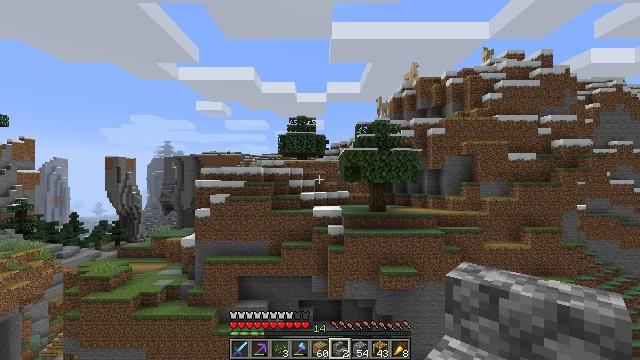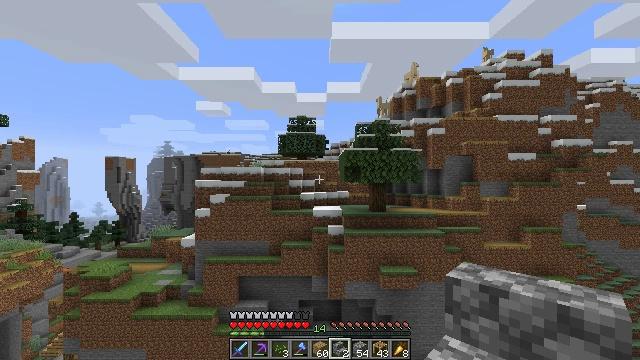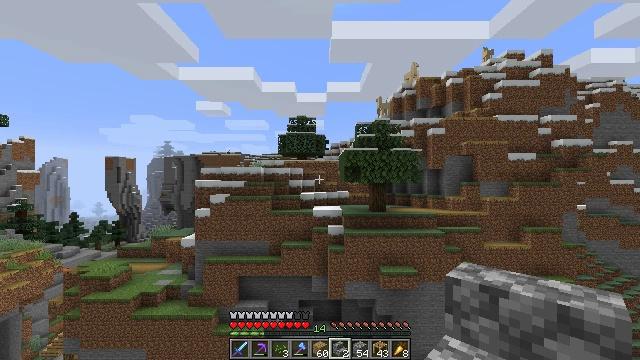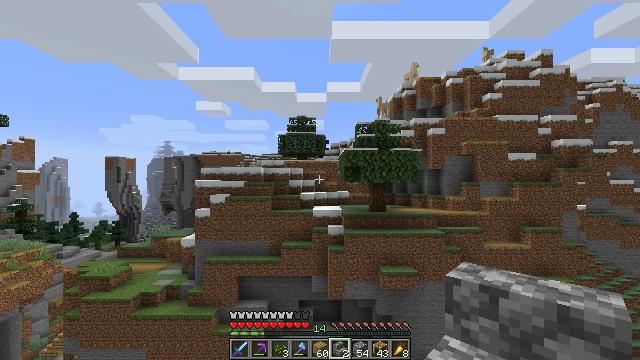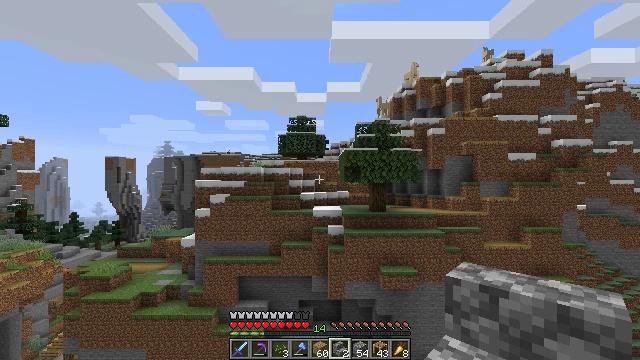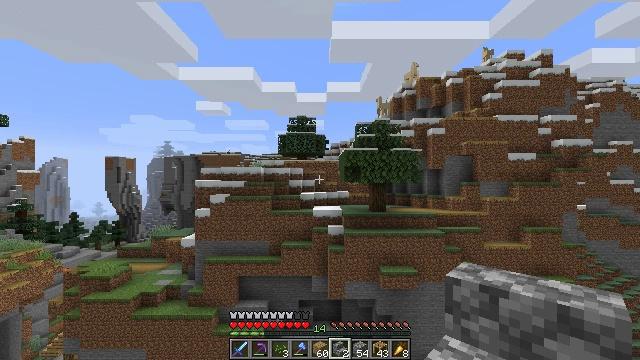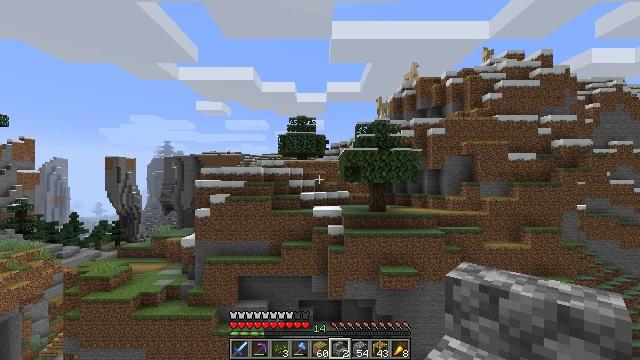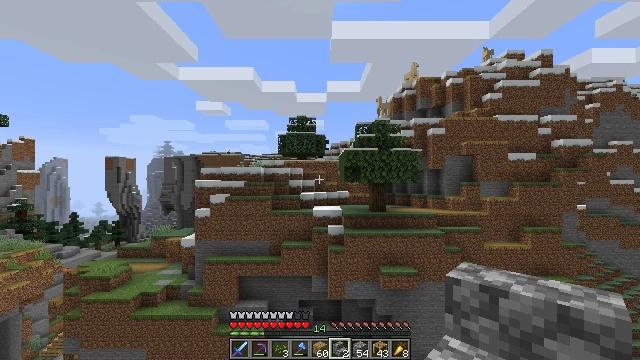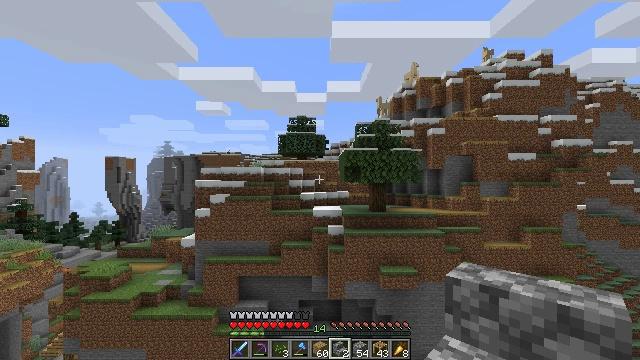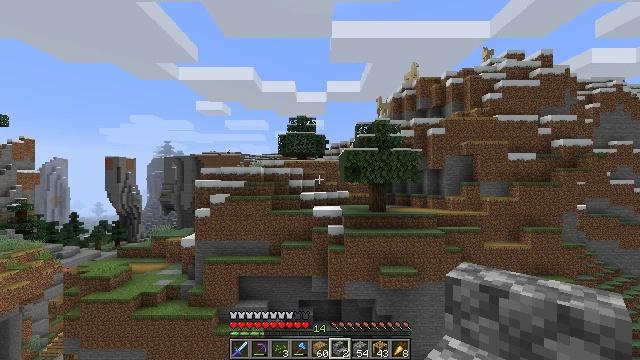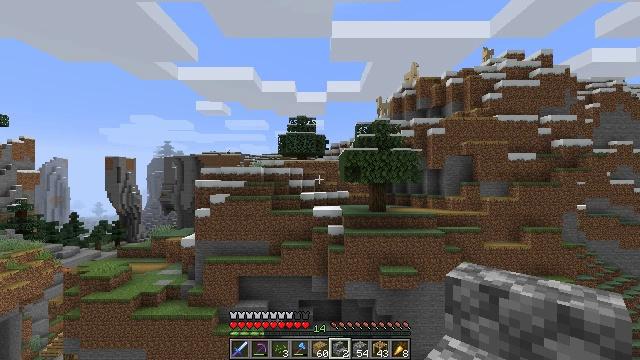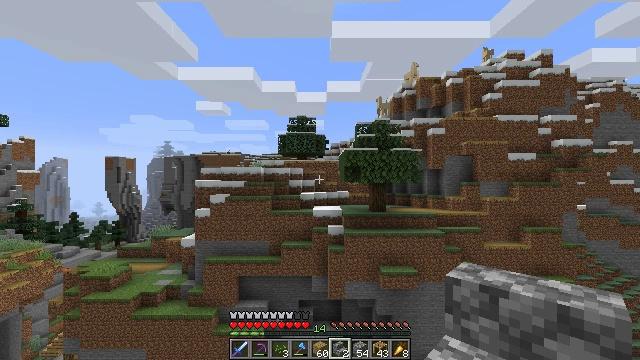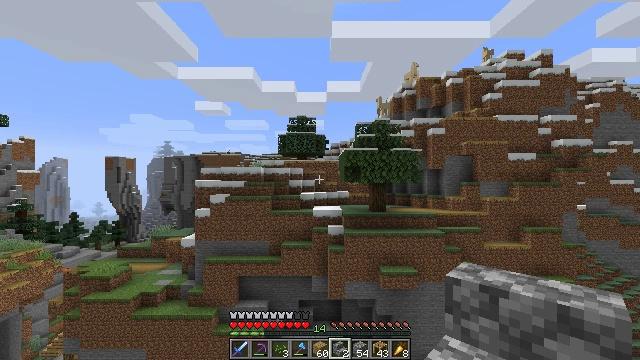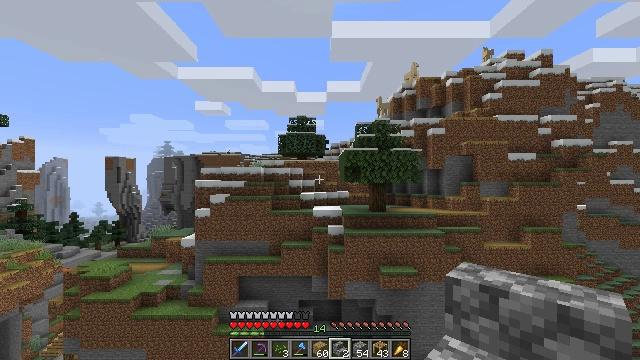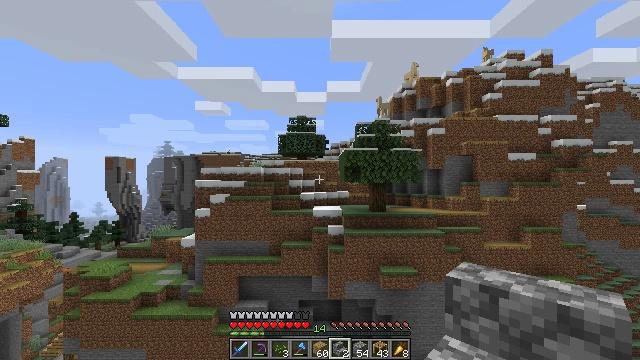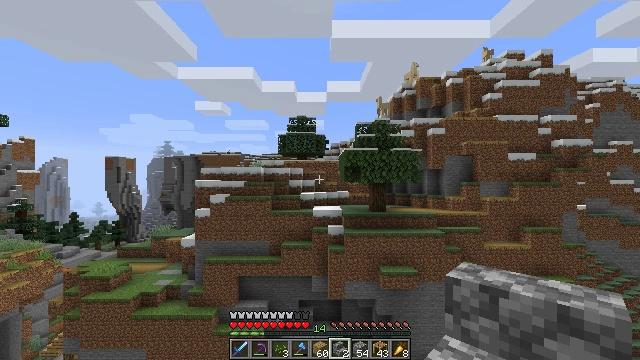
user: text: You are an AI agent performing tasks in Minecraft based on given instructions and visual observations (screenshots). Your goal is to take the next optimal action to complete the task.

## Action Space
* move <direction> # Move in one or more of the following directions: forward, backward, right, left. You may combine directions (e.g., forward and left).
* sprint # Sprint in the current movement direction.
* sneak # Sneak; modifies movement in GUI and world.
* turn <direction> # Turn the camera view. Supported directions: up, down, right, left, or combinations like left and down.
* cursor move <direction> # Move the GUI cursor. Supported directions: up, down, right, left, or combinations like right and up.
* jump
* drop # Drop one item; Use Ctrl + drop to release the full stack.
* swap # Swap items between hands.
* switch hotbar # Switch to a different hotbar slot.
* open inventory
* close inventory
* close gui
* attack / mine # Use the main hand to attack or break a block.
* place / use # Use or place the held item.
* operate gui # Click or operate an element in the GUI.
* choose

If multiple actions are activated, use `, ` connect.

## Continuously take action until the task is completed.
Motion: motion action
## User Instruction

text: Remove the scaffolding structure.
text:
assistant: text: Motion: no_op
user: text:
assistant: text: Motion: no_op
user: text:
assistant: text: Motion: no_op
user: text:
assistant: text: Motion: no_op
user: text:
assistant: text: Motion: no_op
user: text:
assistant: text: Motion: no_op
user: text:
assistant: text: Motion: no_op
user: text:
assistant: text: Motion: no_op
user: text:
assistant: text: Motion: no_op
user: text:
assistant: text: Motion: no_op
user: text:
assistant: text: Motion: no_op
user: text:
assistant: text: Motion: no_op
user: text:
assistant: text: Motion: no_op
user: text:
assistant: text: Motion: no_op
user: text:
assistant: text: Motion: no_op
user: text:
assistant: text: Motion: no_op
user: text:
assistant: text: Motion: no_op
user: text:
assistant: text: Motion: no_op
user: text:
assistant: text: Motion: no_op
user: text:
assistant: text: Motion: no_op
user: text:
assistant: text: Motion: no_op
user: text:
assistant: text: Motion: no_op
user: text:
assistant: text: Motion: no_op
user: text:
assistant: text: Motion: no_op
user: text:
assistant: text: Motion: no_op
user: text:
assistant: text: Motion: no_op
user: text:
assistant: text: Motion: no_op
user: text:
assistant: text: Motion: no_op
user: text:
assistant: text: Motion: no_op
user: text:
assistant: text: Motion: no_op